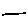
Label: line